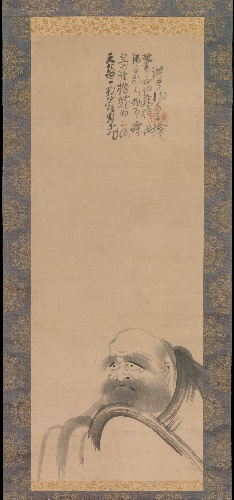
Title: 風外慧薫筆 達磨図|Portrait of Daruma
Artist: Fūgai Ekun
Artist bio: Japanese, 1568–1654
Date: early 17th century
Object type: Hanging scroll
Classification: Paintings
Medium: Hanging scroll; ink on paper
Culture: Japan
Period: Momoyama (1573–1615)–Edo (1615–1868) period
Dimensions: Image: 30 1/2 x 12 1/8 in. (77.5 x 30.8 cm)
Department: Asian Art
Credit line: Gift of Florence and Herbert Irving, 2015
Accession year: 2015
Repository: Metropolitan Museum of Art, New York, NY
Tags: Men|Portraits|Buddhism